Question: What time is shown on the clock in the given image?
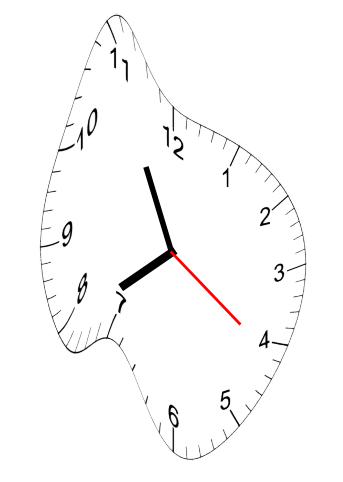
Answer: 07:55:21